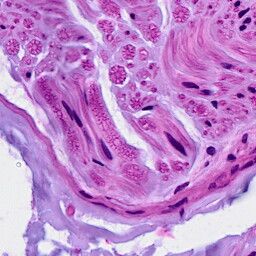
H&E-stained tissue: Breast